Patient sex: M
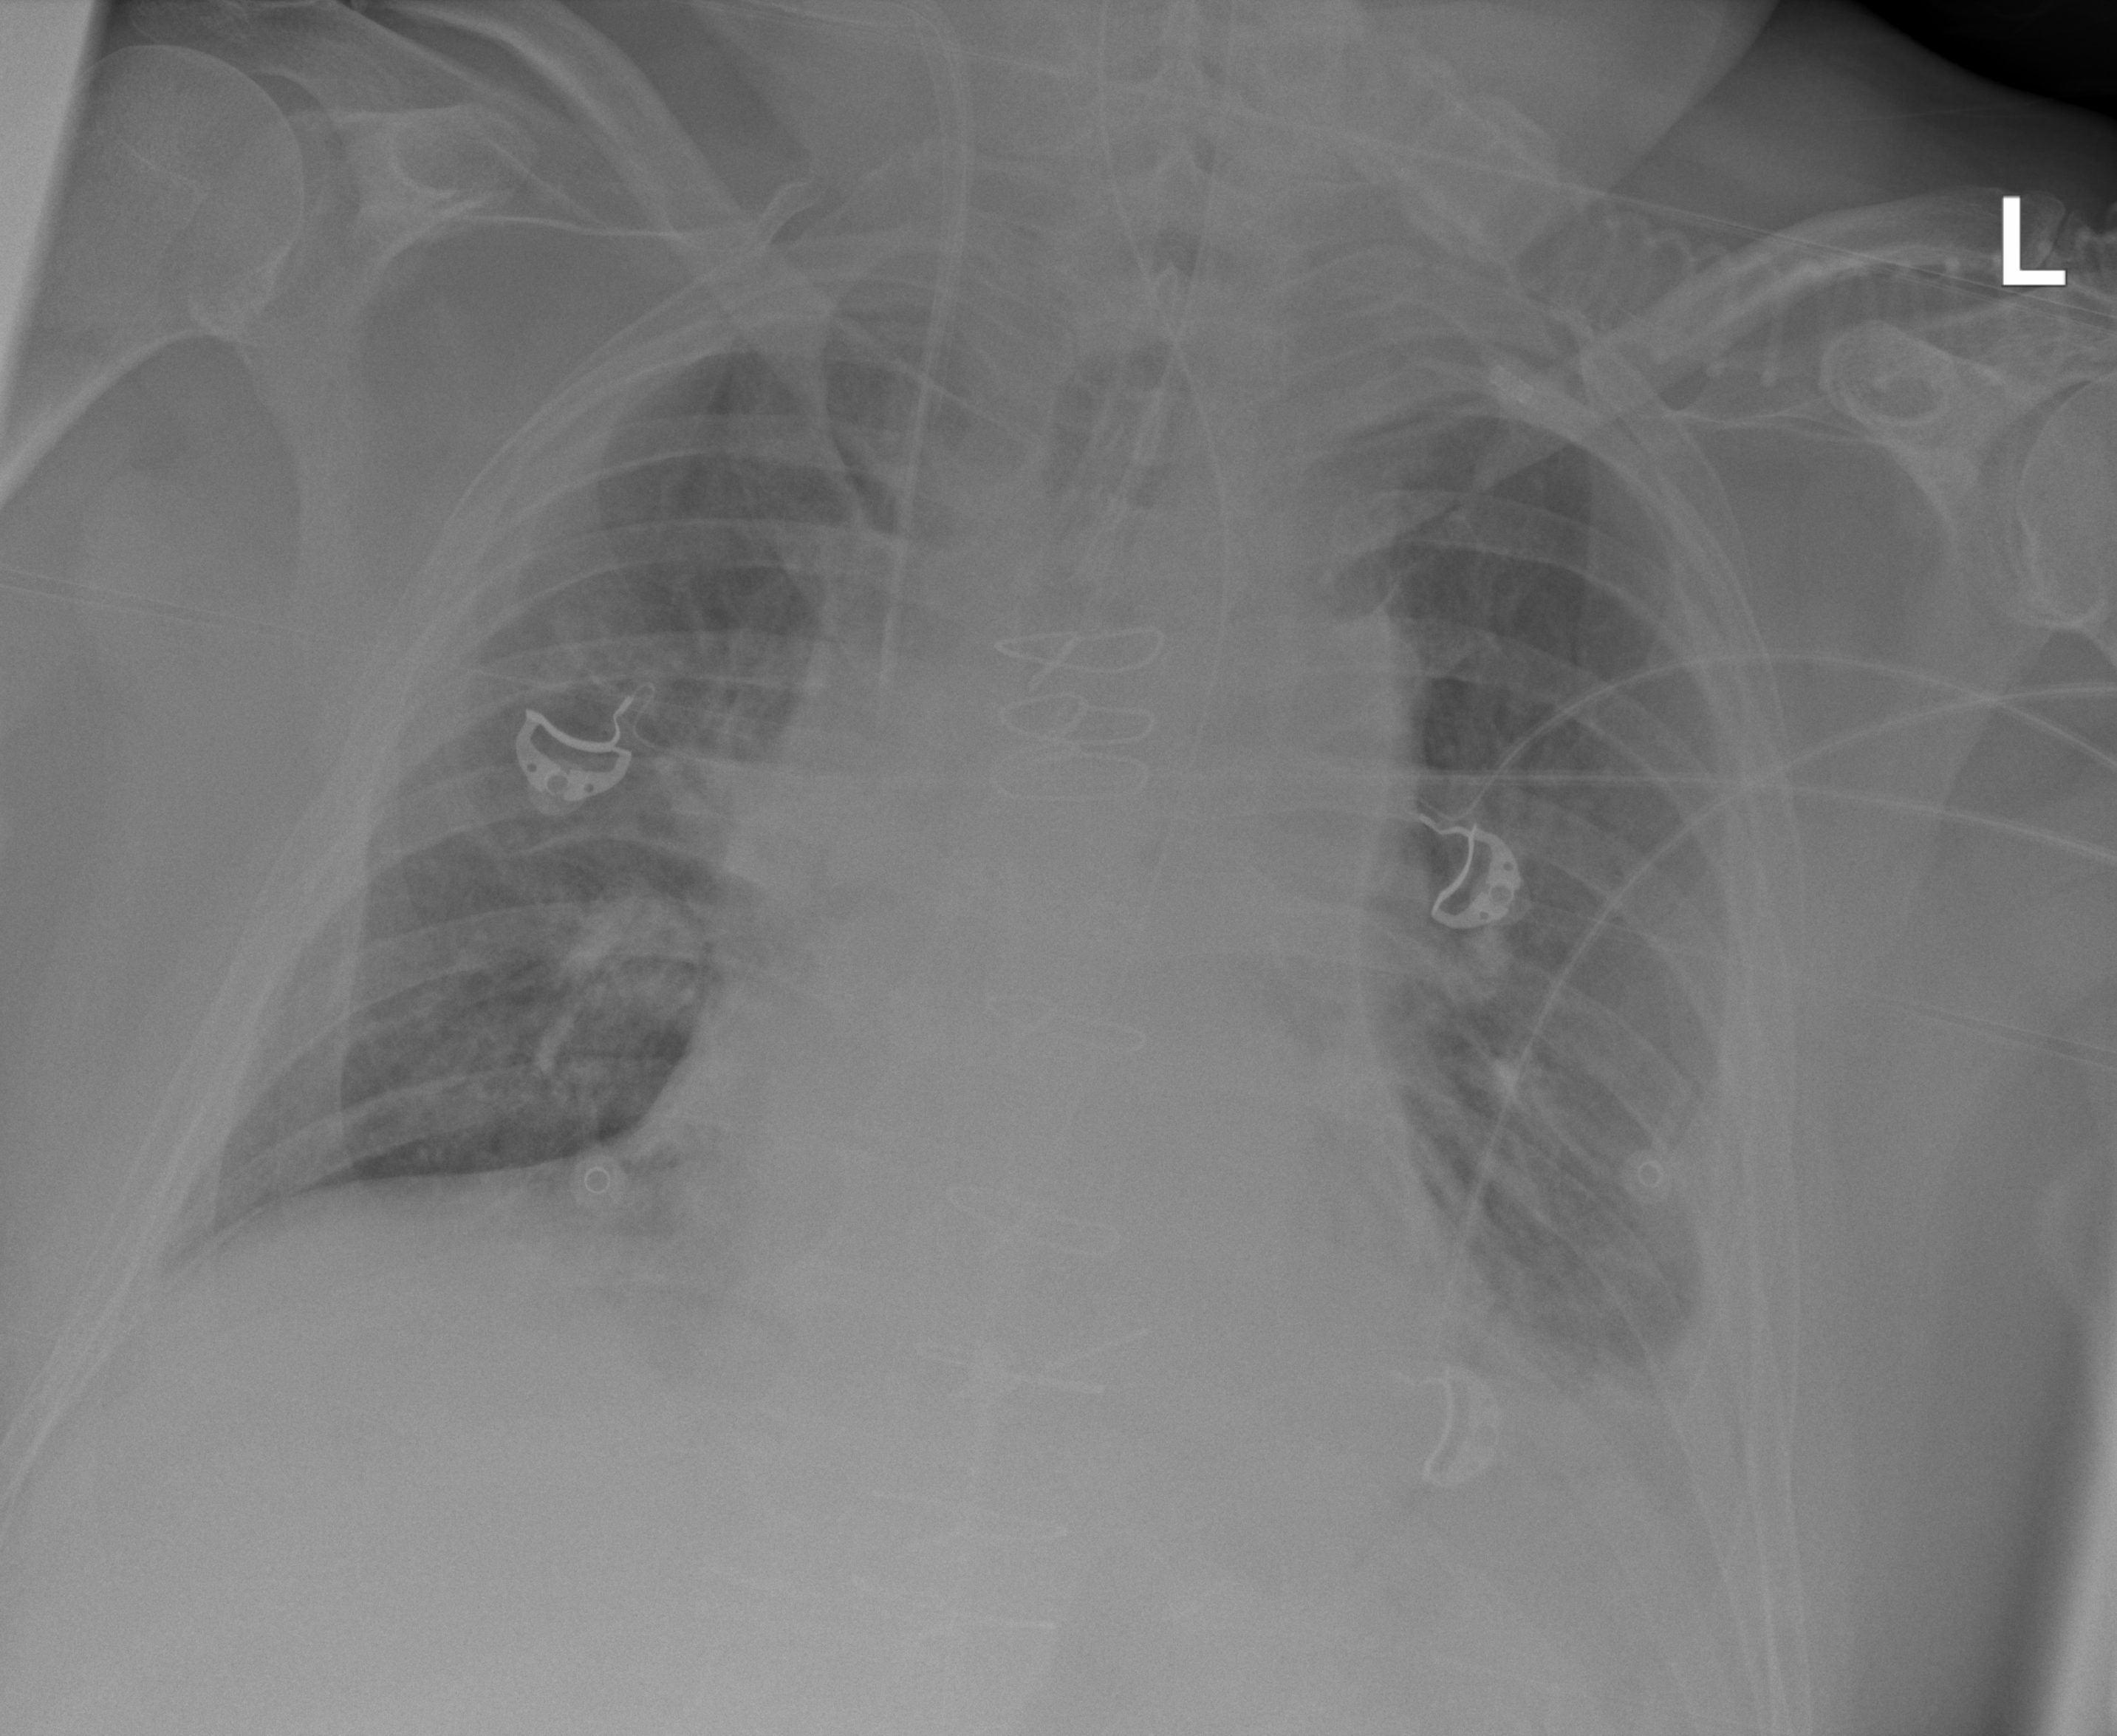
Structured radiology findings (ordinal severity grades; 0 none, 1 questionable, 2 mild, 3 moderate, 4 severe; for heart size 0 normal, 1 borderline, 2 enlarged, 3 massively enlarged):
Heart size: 1
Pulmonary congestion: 1
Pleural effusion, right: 0
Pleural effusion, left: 2
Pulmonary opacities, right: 0
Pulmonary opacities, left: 0
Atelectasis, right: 0
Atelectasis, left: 2